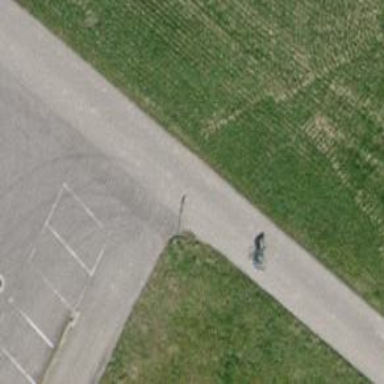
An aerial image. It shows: Unclassified road with grade 1 track type.